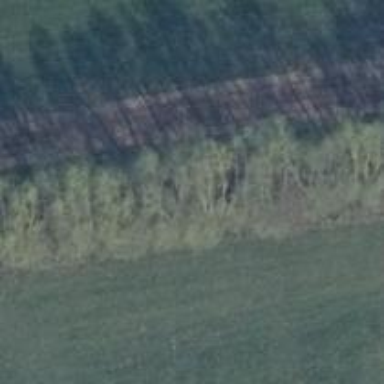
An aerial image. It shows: Row of trees in natural setting.